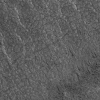
Atmospheric dust classification: not_dusty